Question: I have a class called Player that extends thread, its parameter is a 'JPanel' (called 'DrawPanel') and the coordinates x, y;
in the 'Player' constructor I draw a circle in position x, y on the panel
(I don't know how correct it is).
In the 'Player' run function, I would like to start an animation that moves a small red circle from the player coordinates to an other point.
like in this animation.

How can I do this?
'''
public class Player extends Thread {
private Graphics graphic;
private Graphics2D g2;
private int x;
private int y;
private DrawPanel panel;
public Player(int x, int y,DrawPanel panel)
{
this.x = x;
this.y = y;
this.panel = panel;
graphic = panel.getGraphics();
g2 = (Graphics2D) graphic;
g2.fillOval( column,row, 10, 10);
}
public void run()
{
//startAnimation(this.x,this.y,destination.x,destination.y)
}
}
'''
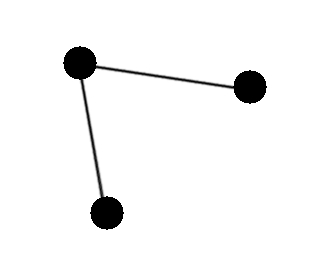
Answer: I just want to start with, animation is not easy and good animation is hard. There is a lot of theory that goes into making animation "look" good, which I'm not going to cover here, there are better people and resources for that.
What I am going to discuss is how you can do "good" animation in Swing at a basic level.
The first problem seems to be the fact that you don't have a good understanding of how painting works in Swing. You should start by reading <URL>
Next, you don't seem to realise that Swing is actually NOT thread safe (and is single threaded). This means you should never update the UI or any state the UI relies on from outside the context of the Event Dispatching Thread. See <URL> for more details.
The simplest solution to solving this problem is to use a Swing 'Timer', see <URL> for more details.
Now, you could simply run a 'Timer' and do a straight, linear progression until all your points meet their target, but this is not always the best solution, as it doesn't scale well and will appear different on different PC's, based on there individual capabilities.
In most cases, a duration based animation gives a better result. This allows the algorithm to "drop" frames when the PC is unable to keep up. It scales much better (of time and distance) and can be highly configurable.
I like to produce re-usable blocks of code, so I will start with a simple "duration based animation engine"...
'''
// Self contained, duration based, animation engine...
public class AnimationEngine {
private Instant startTime;
private Duration duration;
private Timer timer;
private AnimationEngineListener listener;
public AnimationEngine(Duration duration) {
this.duration = duration;
}
public void start() {
if (timer != null) {
return;
}
startTime = null;
timer = new Timer(5, new ActionListener() {
@Override
public void actionPerformed(ActionEvent e) {
tick();
}
});
timer.start();
}
public void stop() {
timer.stop();
timer = null;
startTime = null;
}
public void setListener(AnimationEngineListener listener) {
this.listener = listener;
}
public AnimationEngineListener getListener() {
return listener;
}
public Duration getDuration() {
return duration;
}
public double getRawProgress() {
if (startTime == null) {
return 0.0;
}
Duration duration = getDuration();
Duration runningTime = Duration.between(startTime, Instant.now());
double progress = (runningTime.toMillis() / (double) duration.toMillis());
return Math.min(1.0, Math.max(0.0, progress));
}
protected void tick() {
if (startTime == null) {
startTime = Instant.now();
}
double rawProgress = getRawProgress();
if (rawProgress >= 1.0) {
rawProgress = 1.0;
}
AnimationEngineListener listener = getListener();
if (listener != null) {
listener.animationEngineTicked(this, rawProgress);
}
// This is done so if you wish to expand the
// animation listener to include start/stop events
// this won't interfer with the tick event
if (rawProgress >= 1.0) {
rawProgress = 1.0;
stop();
}
}
public static interface AnimationEngineListener {
public void animationEngineTicked(AnimationEngine source, double progress);
}
}
'''
It's not overly complicated, it has a 'duration' of time, over which it will run. It will 'tick' at a regular interval (of no less then 5 milliseconds) and will generate 'tick' events, reporting the current progression of the animation (as a normalised value of between 0 and 1).
The idea here is we decouple the "engine" from those elements which are using it. This allows us to use it for a much wider range of possibilities.
Next, I need some way to keep track of the position of my moving object...
'''
public class Ping {
private Point point;
private Point from;
private Point to;
private Color fillColor;
private Shape dot;
public Ping(Point from, Point to, Color fillColor) {
this.from = from;
this.to = to;
this.fillColor = fillColor;
point = new Point(from);
dot = new Ellipse2D.Double(0, 0, 6, 6);
}
public void paint(Container parent, Graphics2D g2d) {
Graphics2D copy = (Graphics2D) g2d.create();
int width = dot.getBounds().width / 2;
int height = dot.getBounds().height / 2;
copy.translate(point.x - width, point.y - height);
copy.setColor(fillColor);
copy.fill(dot);
copy.dispose();
}
public Rectangle getBounds() {
int width = dot.getBounds().width;
int height = dot.getBounds().height;
return new Rectangle(point, new Dimension(width, height));
}
public void update(double progress) {
int x = update(progress, from.x, to.x);
int y = update(progress, from.y, to.y);
point.x = x;
point.y = y;
}
protected int update(double progress, int from, int to) {
int distance = to - from;
int value = (int) Math.round((double) distance * progress);
value += from;
if (from < to) {
value = Math.max(from, Math.min(to, value));
} else {
value = Math.max(to, Math.min(from, value));
}
return value;
}
}
'''
This is a simply object which takes the start and end points and then calculates the position of the object between these points based on the progression. It can the paint itself when requested.
Now, we just need some way to put it together...
'''
public class TestPane extends JPanel {
private Point source;
private Shape sourceShape;
private List<Ping> pings;
private List<Shape> destinations;
private Color[] colors = new Color[]{Color.BLACK, Color.BLUE, Color.CYAN, Color.DARK_GRAY, Color.GREEN, Color.MAGENTA, Color.ORANGE, Color.PINK, Color.RED, Color.YELLOW};
private AnimationEngine engine;
public TestPane() {
source = new Point(10, 10);
sourceShape = new Ellipse2D.Double(source.x - 5, source.y - 5, 10, 10);
Dimension size = getPreferredSize();
Random rnd = new Random();
int quantity = 1 + rnd.nextInt(10);
pings = new ArrayList<>(quantity);
destinations = new ArrayList<>(quantity);
for (int index = 0; index < quantity; index++) {
int x = 20 + rnd.nextInt(size.width - 25);
int y = 20 + rnd.nextInt(size.height - 25);
Point toPoint = new Point(x, y);
// Create the "ping"
Color color = colors[rnd.nextInt(colors.length)];
Ping ping = new Ping(source, toPoint, color);
pings.add(ping);
// Create the destination shape...
Rectangle bounds = ping.getBounds();
Shape destination = new Ellipse2D.Double(toPoint.x - (bounds.width / 2d), toPoint.y - (bounds.height / 2d), 10, 10);
destinations.add(destination);
}
engine = new AnimationEngine(Duration.ofSeconds(10));
engine.setListener(new AnimationEngine.AnimationEngineListener() {
@Override
public void animationEngineTicked(AnimationEngine source, double progress) {
for (Ping ping : pings) {
ping.update(progress);
}
repaint();
}
});
engine.start();
}
@Override
public Dimension getPreferredSize() {
return new Dimension(200, 200);
}
protected void paintComponent(Graphics g) {
super.paintComponent(g);
Graphics2D g2d = (Graphics2D) g.create();
// This is probably overkill, but it will make the output look nicer ;)
g2d.setRenderingHint(RenderingHints.KEY_ALPHA_INTERPOLATION, RenderingHints.VALUE_ALPHA_INTERPOLATION_QUALITY);
g2d.setRenderingHint(RenderingHints.KEY_ANTIALIASING, RenderingHints.VALUE_ANTIALIAS_ON);
g2d.setRenderingHint(RenderingHints.KEY_COLOR_RENDERING, RenderingHints.VALUE_COLOR_RENDER_QUALITY);
g2d.setRenderingHint(RenderingHints.KEY_DITHERING, RenderingHints.VALUE_DITHER_ENABLE);
g2d.setRenderingHint(RenderingHints.KEY_FRACTIONALMETRICS, RenderingHints.VALUE_FRACTIONALMETRICS_ON);
g2d.setRenderingHint(RenderingHints.KEY_INTERPOLATION, RenderingHints.VALUE_INTERPOLATION_BILINEAR);
g2d.setRenderingHint(RenderingHints.KEY_RENDERING, RenderingHints.VALUE_RENDER_QUALITY);
g2d.setRenderingHint(RenderingHints.KEY_STROKE_CONTROL, RenderingHints.VALUE_STROKE_PURE);
// Lines first, these could be cached
g2d.setColor(Color.LIGHT_GRAY);
double fromX = sourceShape.getBounds2D().getCenterX();
double fromY = sourceShape.getBounds2D().getCenterY();
for (Shape destination : destinations) {
double toX = destination.getBounds2D().getCenterX();
double toY = destination.getBounds2D().getCenterY();
g2d.draw(new Line2D.Double(fromX, fromY, toX, toY));
}
// Pings, so they appear above the line, but under the points
for (Ping ping : pings) {
ping.paint(this, g2d);
}
// Destination and source
g2d.setColor(Color.BLACK);
for (Shape destination : destinations) {
g2d.fill(destination);
}
g2d.fill(sourceShape);
g2d.dispose();
}
}
'''
Okay, this "looks" complicated, but it's really simple.
- - -
The animation engine will then loop through all the 'Ping's and update them based on the current progress value and trigger a new paint pass, which then paints the lines between the source and target points, paints the 'Ping's and then finally the source and all the target points. Simple.
# What if I want the animation to run at different speeds?
Ah, well, this is much more complicated and requires a more complex animation engine.
Generally speaking, you could establish a concept of something which is "animatable". This would then be updated by a central "engine" which continuously "ticked" (wasn't itself constrained to duration).
Each "animatable" would then need to make decisions about how it was going to update or report its state and allow other objects to be updated.
In this case, I'd be looking towards a more ready made solution, for example...
- <URL>
# Runnable example....
<URL>
'''
import java.awt.Color;
import java.awt.Container;
import java.awt.Dimension;
import java.awt.EventQueue;
import java.awt.Graphics;
import java.awt.Graphics2D;
import java.awt.Point;
import java.awt.Rectangle;
import java.awt.RenderingHints;
import java.awt.Shape;
import java.awt.event.ActionEvent;
import java.awt.event.ActionListener;
import java.awt.geom.Ellipse2D;
import java.awt.geom.Line2D;
import java.time.Duration;
import java.time.Instant;
import java.util.ArrayList;
import java.util.List;
import java.util.Random;
import javax.swing.JFrame;
import javax.swing.JPanel;
import javax.swing.Timer;
import javax.swing.UIManager;
import javax.swing.UnsupportedLookAndFeelException;
public class JavaApplication124 {
public static void main(String[] args) {
new JavaApplication124();
}
public JavaApplication124() {
EventQueue.invokeLater(new Runnable() {
@Override
public void run() {
try {
UIManager.setLookAndFeel(UIManager.getSystemLookAndFeelClassName());
} catch (ClassNotFoundException | InstantiationException | IllegalAccessException | UnsupportedLookAndFeelException ex) {
ex.printStackTrace();
}
JFrame frame = new JFrame("Testing");
frame.setDefaultCloseOperation(JFrame.EXIT_ON_CLOSE);
frame.add(new TestPane());
frame.pack();
frame.setLocationRelativeTo(null);
frame.setVisible(true);
}
});
}
public class TestPane extends JPanel {
private Point source;
private Shape sourceShape;
private List<Ping> pings;
private List<Shape> destinations;
private Color[] colors = new Color[]{Color.BLACK, Color.BLUE, Color.CYAN, Color.DARK_GRAY, Color.GREEN, Color.MAGENTA, Color.ORANGE, Color.PINK, Color.RED, Color.YELLOW};
private AnimationEngine engine;
public TestPane() {
source = new Point(10, 10);
sourceShape = new Ellipse2D.Double(source.x - 5, source.y - 5, 10, 10);
Dimension size = getPreferredSize();
Random rnd = new Random();
int quantity = 1 + rnd.nextInt(10);
pings = new ArrayList<>(quantity);
destinations = new ArrayList<>(quantity);
for (int index = 0; index < quantity; index++) {
int x = 20 + rnd.nextInt(size.width - 25);
int y = 20 + rnd.nextInt(size.height - 25);
Point toPoint = new Point(x, y);
// Create the "ping"
Color color = colors[rnd.nextInt(colors.length)];
Ping ping = new Ping(source, toPoint, color);
pings.add(ping);
// Create the destination shape...
Rectangle bounds = ping.getBounds();
Shape destination = new Ellipse2D.Double(toPoint.x - (bounds.width / 2d), toPoint.y - (bounds.height / 2d), 10, 10);
destinations.add(destination);
}
engine = new AnimationEngine(Duration.ofSeconds(10));
engine.setListener(new AnimationEngine.AnimationEngineListener() {
@Override
public void animationEngineTicked(AnimationEngine source, double progress) {
for (Ping ping : pings) {
ping.update(progress);
}
repaint();
}
});
engine.start();
}
@Override
public Dimension getPreferredSize() {
return new Dimension(200, 200);
}
protected void paintComponent(Graphics g) {
super.paintComponent(g);
Graphics2D g2d = (Graphics2D) g.create();
// This is probably overkill, but it will make the output look nicer ;)
g2d.setRenderingHint(RenderingHints.KEY_ALPHA_INTERPOLATION, RenderingHints.VALUE_ALPHA_INTERPOLATION_QUALITY);
g2d.setRenderingHint(RenderingHints.KEY_ANTIALIASING, RenderingHints.VALUE_ANTIALIAS_ON);
g2d.setRenderingHint(RenderingHints.KEY_COLOR_RENDERING, RenderingHints.VALUE_COLOR_RENDER_QUALITY);
g2d.setRenderingHint(RenderingHints.KEY_DITHERING, RenderingHints.VALUE_DITHER_ENABLE);
g2d.setRenderingHint(RenderingHints.KEY_FRACTIONALMETRICS, RenderingHints.VALUE_FRACTIONALMETRICS_ON);
g2d.setRenderingHint(RenderingHints.KEY_INTERPOLATION, RenderingHints.VALUE_INTERPOLATION_BILINEAR);
g2d.setRenderingHint(RenderingHints.KEY_RENDERING, RenderingHints.VALUE_RENDER_QUALITY);
g2d.setRenderingHint(RenderingHints.KEY_STROKE_CONTROL, RenderingHints.VALUE_STROKE_PURE);
// Lines first, these could be cached
g2d.setColor(Color.LIGHT_GRAY);
double fromX = sourceShape.getBounds2D().getCenterX();
double fromY = sourceShape.getBounds2D().getCenterY();
for (Shape destination : destinations) {
double toX = destination.getBounds2D().getCenterX();
double toY = destination.getBounds2D().getCenterY();
g2d.draw(new Line2D.Double(fromX, fromY, toX, toY));
}
// Pings, so they appear above the line, but under the points
for (Ping ping : pings) {
ping.paint(this, g2d);
}
// Destination and source
g2d.setColor(Color.BLACK);
for (Shape destination : destinations) {
g2d.fill(destination);
}
g2d.fill(sourceShape);
g2d.dispose();
}
}
// Self contained, duration based, animation engine...
public static class AnimationEngine {
private Instant startTime;
private Duration duration;
private Timer timer;
private AnimationEngineListener listener;
public AnimationEngine(Duration duration) {
this.duration = duration;
}
public void start() {
if (timer != null) {
return;
}
startTime = null;
timer = new Timer(5, new ActionListener() {
@Override
public void actionPerformed(ActionEvent e) {
tick();
}
});
timer.start();
}
public void stop() {
timer.stop();
timer = null;
startTime = null;
}
public void setListener(AnimationEngineListener listener) {
this.listener = listener;
}
public AnimationEngineListener getListener() {
return listener;
}
public Duration getDuration() {
return duration;
}
public double getRawProgress() {
if (startTime == null) {
return 0.0;
}
Duration duration = getDuration();
Duration runningTime = Duration.between(startTime, Instant.now());
double progress = (runningTime.toMillis() / (double) duration.toMillis());
return Math.min(1.0, Math.max(0.0, progress));
}
protected void tick() {
if (startTime == null) {
startTime = Instant.now();
}
double rawProgress = getRawProgress();
if (rawProgress >= 1.0) {
rawProgress = 1.0;
}
AnimationEngineListener listener = getListener();
if (listener != null) {
listener.animationEngineTicked(this, rawProgress);
}
// This is done so if you wish to expand the
// animation listener to include start/stop events
// this won't interfer with the tick event
if (rawProgress >= 1.0) {
rawProgress = 1.0;
stop();
}
}
public static interface AnimationEngineListener {
public void animationEngineTicked(AnimationEngine source, double progress);
}
}
public class Ping {
private Point point;
private Point from;
private Point to;
private Color fillColor;
private Shape dot;
public Ping(Point from, Point to, Color fillColor) {
this.from = from;
this.to = to;
this.fillColor = fillColor;
point = new Point(from);
dot = new Ellipse2D.Double(0, 0, 6, 6);
}
public void paint(Container parent, Graphics2D g2d) {
Graphics2D copy = (Graphics2D) g2d.create();
int width = dot.getBounds().width / 2;
int height = dot.getBounds().height / 2;
copy.translate(point.x - width, point.y - height);
copy.setColor(fillColor);
copy.fill(dot);
copy.dispose();
}
public Rectangle getBounds() {
int width = dot.getBounds().width;
int height = dot.getBounds().height;
return new Rectangle(point, new Dimension(width, height));
}
public void update(double progress) {
int x = update(progress, from.x, to.x);
int y = update(progress, from.y, to.y);
point.x = x;
point.y = y;
}
protected int update(double progress, int from, int to) {
int distance = to - from;
int value = (int) Math.round((double) distance * progress);
value += from;
if (from < to) {
value = Math.max(from, Math.min(to, value));
} else {
value = Math.max(to, Math.min(from, value));
}
return value;
}
}
}
'''
# Isn't there something simpler
As I said, good animation, is hard. It takes a lot of effort and planning to do well. I've not even talked about easement, chained or blending algorithms, so trust me when I say, this is actually a simple, reusable solution
Don't believe me, check out <URL>